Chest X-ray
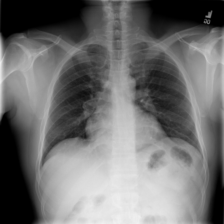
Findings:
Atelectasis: negative
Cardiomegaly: negative
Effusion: negative
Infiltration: negative
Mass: negative
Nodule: negative
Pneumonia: negative
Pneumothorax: negative
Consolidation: negative
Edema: negative
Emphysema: negative
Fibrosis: negative
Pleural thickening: negative
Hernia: negative